高二 · 组合几何学
9. 在 $\triangle A B C$ 中, $b=1, c=\sqrt{3}, C=\frac{2 \pi}{3}$, 则 $a=$

答案 1

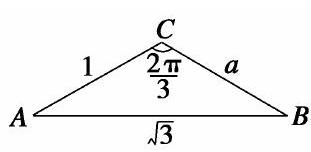
答案: 1
解析: 由正弦定理, 得

$\frac{\sqrt{3}}{\sin \frac{2 \pi}{3}}=\frac{1}{\sin B}$,

$\therefore \sin B=\frac{1}{2} \because C$ 为钝角,

$\therefore B$ 必为锐角, $\therefore B=\frac{\pi}{6}$,

$\therefore A=\frac{\pi}{6}$.

$\therefore a=b=1$.